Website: lowes
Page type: customer-info-address
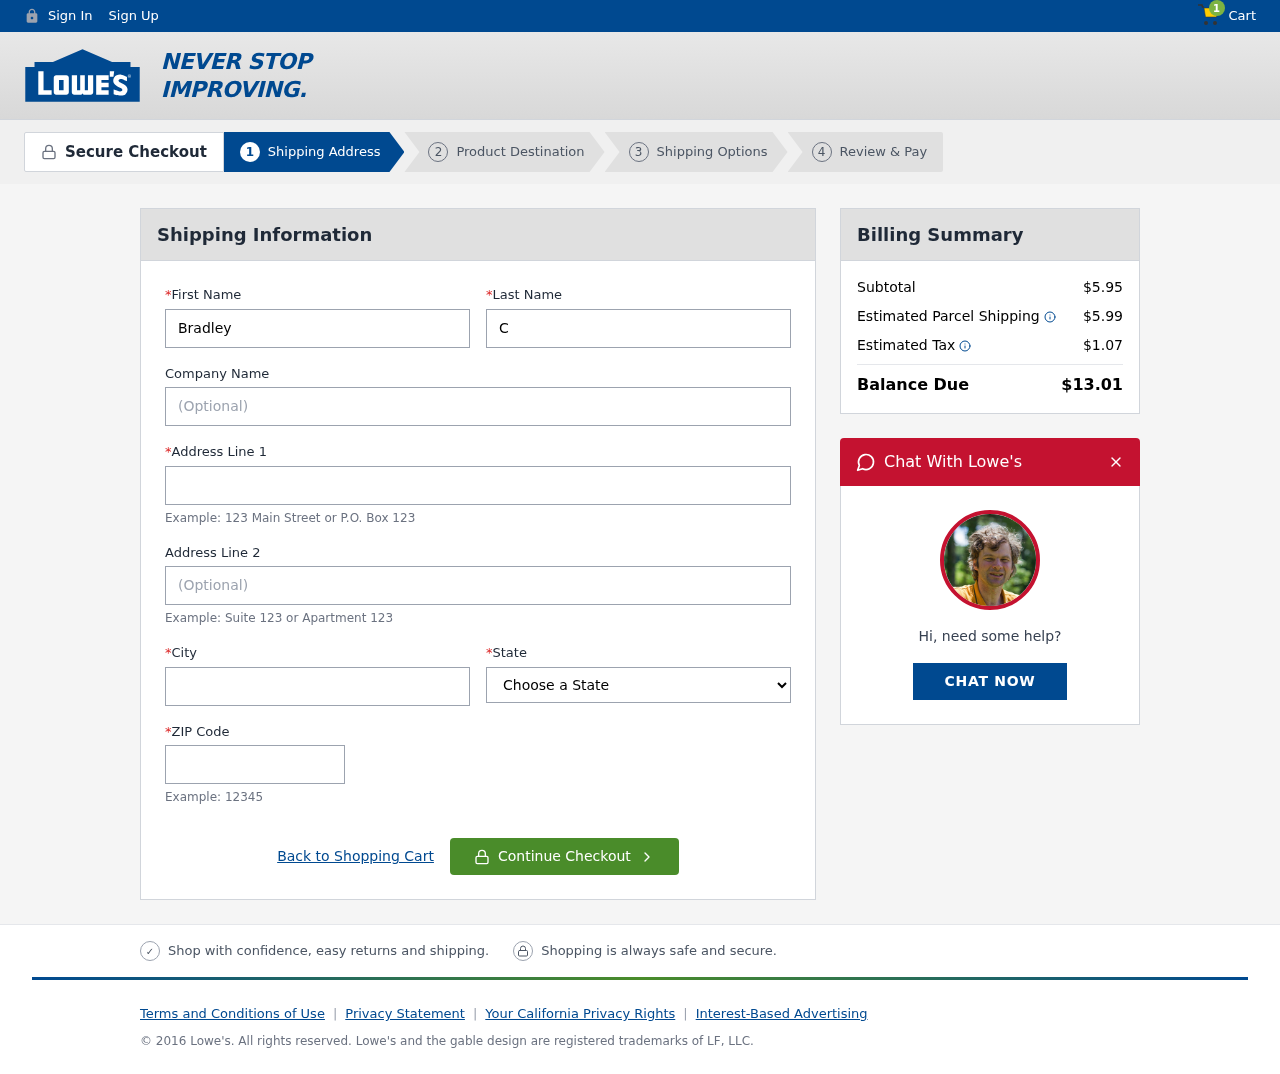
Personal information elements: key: PII_CITY
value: Port Robert
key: PII_FIRSTNAME
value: Bradley
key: PII_LASTNAME
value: Carr
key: PII_POSTCODE
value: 22248
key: PII_STATE
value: Virginia
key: PII_STREET
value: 6661 Dean Meadow
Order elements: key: ORDER_NUM_ITEMS
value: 1
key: ORDER_SUBTOTAL
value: $5.95
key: ORDER_SHIPPING_COST
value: $5.99
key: ORDER_TAX
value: $1.07
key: ORDER_TOTAL
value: $13.01